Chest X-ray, AP view. Patient: 15 years old, sex M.
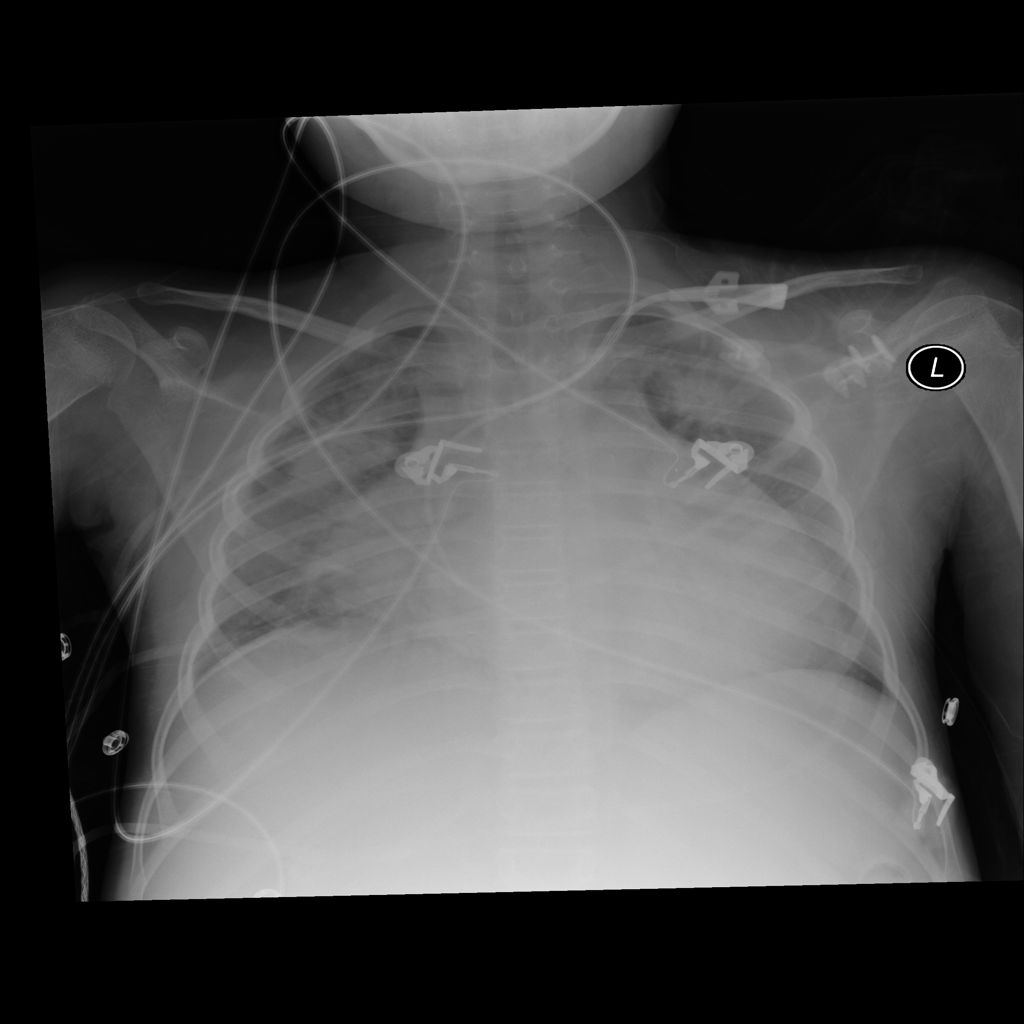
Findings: Cardiomegaly, Edema